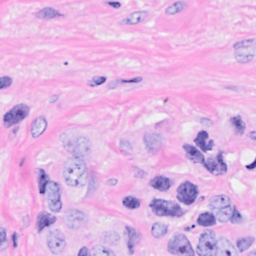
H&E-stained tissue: Breast